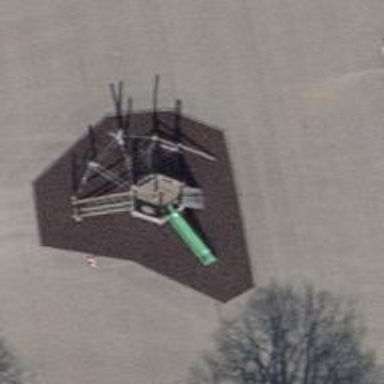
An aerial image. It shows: Playground area for leisure activities on the land.